Question: I saw <URL> answer but couldn't replicate it.
I get my data like this:
'''
df = data.frame(x = rep(sample(letters, 4), 2),
y = round(runif(8,1,100),0),
z = c(rep("group1",4), rep("group2",4)))
# I then add a 'percent' column like so:
df$perc[1:4] = df$y[1:4] / sum(df$y[1:4])
df$perc[5:8] = df$y[5:8] / sum(df$y[5:8])
# Which I then convert like so:
df$perc = paste(round(df$perc * 100, 1), "%", sep="")
# The ggplot:
library(ggplot2)
ggplot(df) +
geom_bar(aes(z, y, fill=x), position="dodge", stat="identity") +
geom_text(aes(z,y,label=perc), position=position_dodge(width=1), size=4)
'''
Result:

I can't figure out what I did wrong.
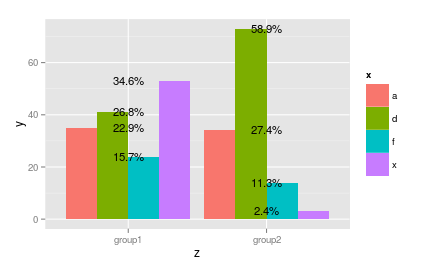
Answer: Just one minor change solves the issue. You need to specify 'group=x' inside your 'geom_text(aes(...))' call.
'''
ggplot(df) +
geom_bar(aes(z, y, fill=x), position=position_dodge(width=1), stat="identity") +
geom_text(aes(z,y,label=perc, group=x), position=position_dodge(width=1), size=4)
'''